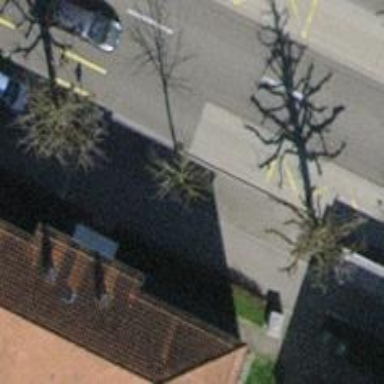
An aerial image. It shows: Avenue lined with trees.